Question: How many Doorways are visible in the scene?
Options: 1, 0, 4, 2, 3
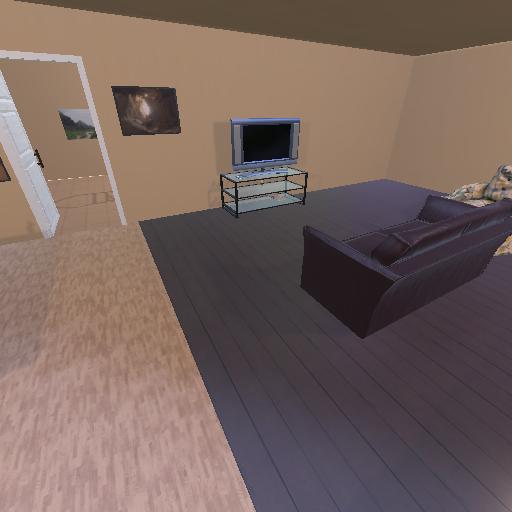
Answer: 1